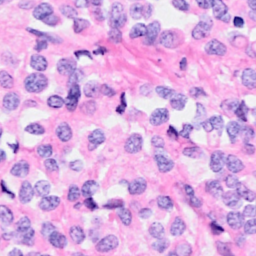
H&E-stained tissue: Breast